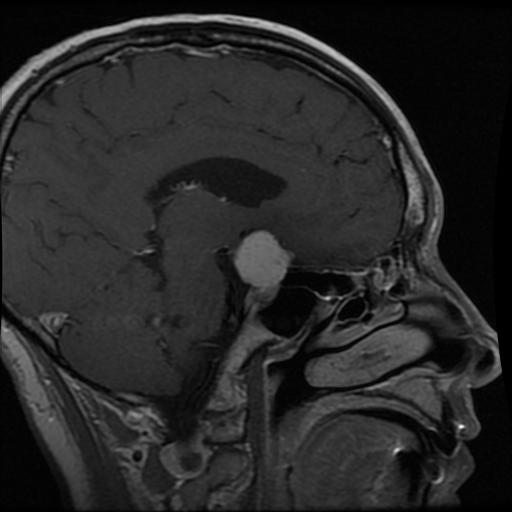
Label: meningioma